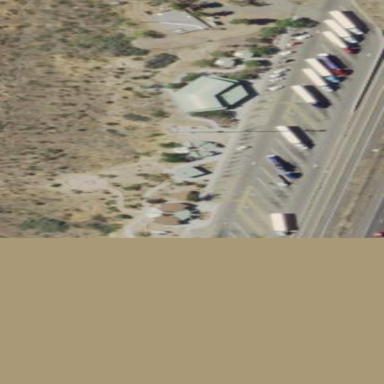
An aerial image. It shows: Rest area on the road.